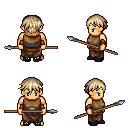
a pixel art fantasy rpg character, male body template, human, tanned skin, leather chest armor, robe skirt, white blonde short bangs hairstyle, leather bracers, ghillies, spear, four views (front, back, left, right), 2x2 character sprite sheet, small pixel art, hard edges, no anti-aliasing